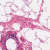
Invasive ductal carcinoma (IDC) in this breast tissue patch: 0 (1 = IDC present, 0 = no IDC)